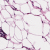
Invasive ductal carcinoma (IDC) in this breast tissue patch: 0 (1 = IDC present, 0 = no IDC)